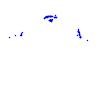
Particle: proton